Question: I have a fairly straight forward question. I want to loop through one array, making sure not to select the same value twice, (for which I used 'splice' to move the selected values to a new array) and then, when all values have been selected, start the process over (for which I used 'slice' to make a copy, and then clear out the old one. However, for some reason, be it async or what, my technique only works for two loop completions (then the array does not flip). I did try using callbacks but had the same (lack of) success.
Can anyone suggest any reason why this is happening? my code is below, and you can see from the picture that it works correctly for two iterations.
'''
var oldArray = [4441, 2444, 2343, 64]; //Beginning array
var oldestArray = []; //"Holder" array
function getItem() {
var item;
var index;
if(!oldArray.length) {
//Check to see if all values have been selected, then switch arrays
oldArray = oldestArray.slice();
oldestArray = [];
console.log('The arrays have been reset');
}
index = Math.floor(Math.random() * (oldArray.length));
item = oldArray.splice(index, 1);
oldestArray.push(item[0]);
return item;
}
var fun = function() {
console.log('This is old Array');
console.log(oldArray);
console.log('This is oldest Array');
console.log(oldestArray);
}
for(var i = 0; i < 25; i++) {
getItem();
fun();
}
'''

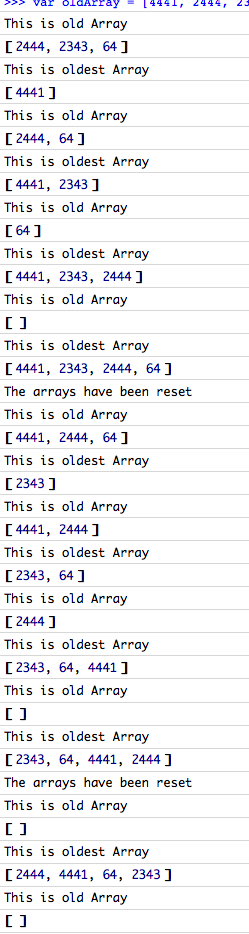
Answer: I can't really figure out what the Firebug console is doing, but this seems to be an issue with 'console.log()'ging a variable that is changing after it's logged. You can see the expected output if you coerce the arrays into strings when you output them:
'''
console.log('This is old Array');
console.log("[" + oldArray + "]");
console.log('This is oldest Array');
console.log("[" + oldestArray + "]");
'''
<URL>